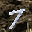
Label: 7